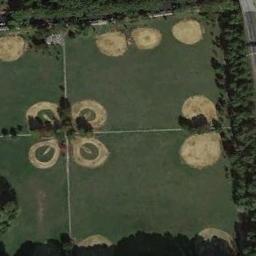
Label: baseball_diamond